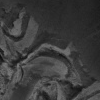
Atmospheric dust classification: not_dusty